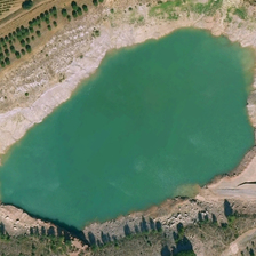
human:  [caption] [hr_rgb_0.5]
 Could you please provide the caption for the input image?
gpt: a pond with some trees around it is at the end of a road.

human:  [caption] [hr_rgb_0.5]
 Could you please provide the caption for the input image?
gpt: There is a pond at the end of the road. There are several trees around it.

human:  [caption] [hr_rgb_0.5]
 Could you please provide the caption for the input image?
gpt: At the end of the road is a pond with trees.

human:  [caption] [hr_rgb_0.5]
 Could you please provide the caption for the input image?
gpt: it is a green pond with bald bank surrounded by sparse rows of trees .

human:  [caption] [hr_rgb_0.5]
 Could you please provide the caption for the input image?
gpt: There is a pond at the end of the road.